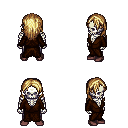
a pixel art fantasy rpg character, male body template, skeleton, brown robe, metal pants, blonde long hairstyle, maroon shoes, four views (front, back, left, right), 2x2 character sprite sheet, small pixel art, hard edges, no anti-aliasing